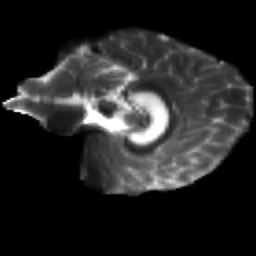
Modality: T2w
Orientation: sagittal
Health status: healthy
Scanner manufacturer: siemens
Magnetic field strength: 3 T
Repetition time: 12 s
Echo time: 0.092 s